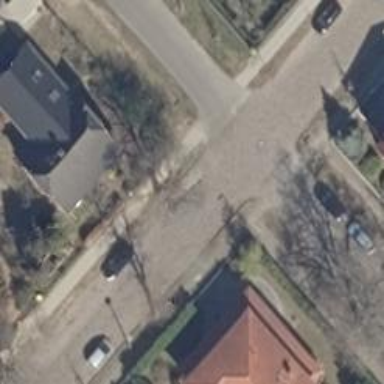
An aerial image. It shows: Residential road with sidewalks on both sides.